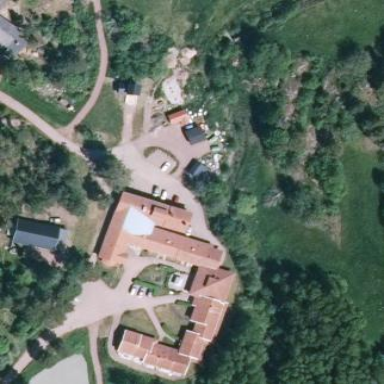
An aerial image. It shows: Building.